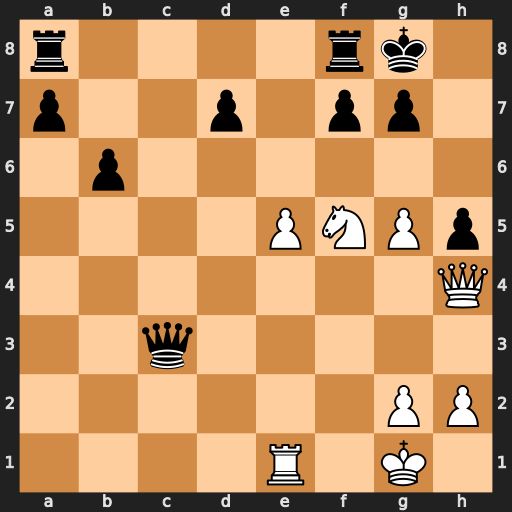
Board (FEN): r4rk1/p2p1pp1/1p6/4PNPp/7Q/2q5/6PP/4R1K1
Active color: w
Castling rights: -
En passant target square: -
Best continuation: Ne7+ Kh7 Qxh5#